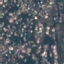
Land use / land cover: Residential